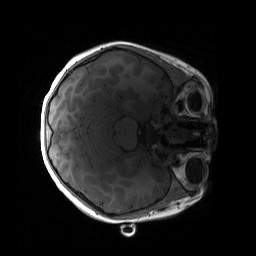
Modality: T1w
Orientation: axial
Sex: female
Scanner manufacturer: siemens
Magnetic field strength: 3 T
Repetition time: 1.9 s
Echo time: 0.00243 s